Question: I started by creating a 'return' statement in the request function (I have linked a picture) and then 'console.log' it outside of the 'function' but that didn't work out.
'''
var options = {
'method': 'POST',
'url': 'http://localhost:8080/ES_Part1/api/user/getUser',
'headers': {
'Content-Type': 'application/x-www-form-urlencoded'
},
form: {
'username': username,
'password': password
}
};
requestToApi(options, function(error, response) {
if (error) throw new Error(error);
console.log("Send form data to remote api and to return the user from Spring")
console.log(response.body);
return response.body
});
var fromapi = response.body;
res.end();
'''

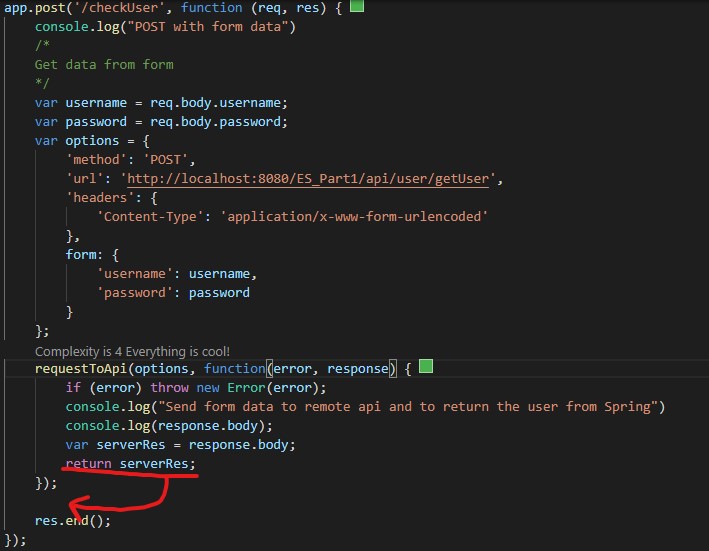
Answer: If you want to get 'respose.body' outside the handler, than you can use this code below :
'''
// an example get function
app.get('/users', async(req, res) => {
var options = {
'method': 'POST',
'url': 'http://localhost:8080/ES_Part1/api/user/getUser',
'headers': {
'Content-Type': 'application/x-www-form-urlencoded'
},
form: {
'username': username,
'password': password
}
};
const result = new Promise((resolve, reject) => {
requestToApi(options, function(error, response) {
if (error) return reject(error);
return resolve(JSON.parse(response.body));
});
})
// make sure, to use async in your function
// because we're using await here
var fromapi = await result;
// It's working here
console.log(fromapi);
res.end();
})
'''
That code above , only an example that you can use to read 'response.body'. If you want to handle the error from that code above, you can use like this code below:
'''
try {
// make sure, to use async in your function
// because we're using await here
var fromapi = await result;
// It's working here
console.log(fromapi);
} catch(ex) {
// print error response
console.log(ex.message);
}
'''
I hope it's can help you .